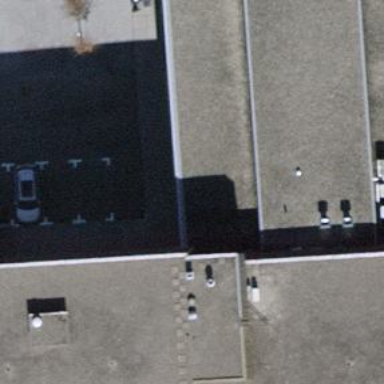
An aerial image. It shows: Commercial building.